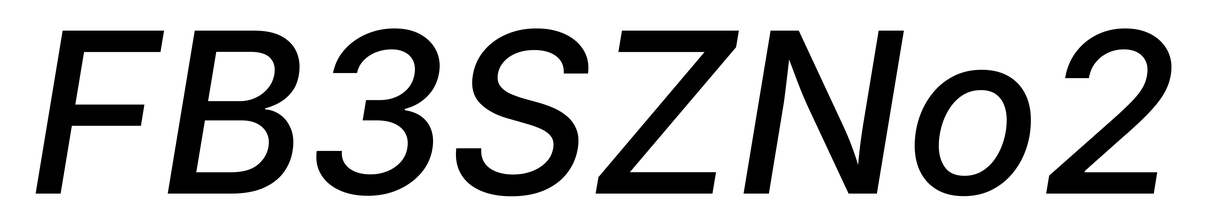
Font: Inter-Italic_Medium_Italic